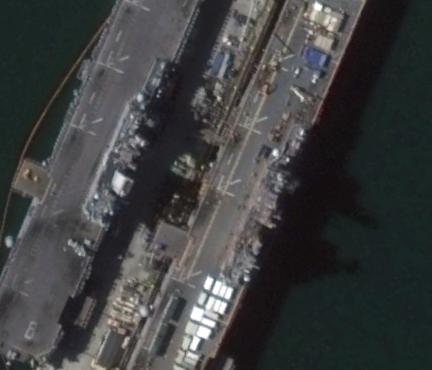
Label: Wasp-class_assault_ship